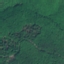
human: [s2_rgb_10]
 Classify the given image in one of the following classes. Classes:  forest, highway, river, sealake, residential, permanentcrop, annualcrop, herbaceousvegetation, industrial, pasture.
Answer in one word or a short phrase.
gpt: Forest